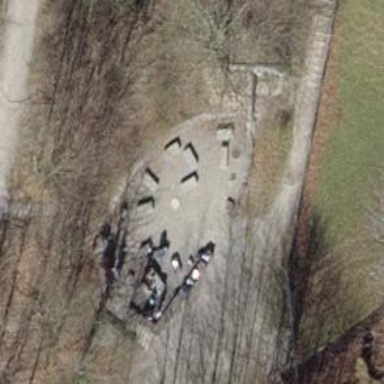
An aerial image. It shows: Bench.